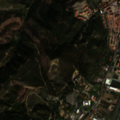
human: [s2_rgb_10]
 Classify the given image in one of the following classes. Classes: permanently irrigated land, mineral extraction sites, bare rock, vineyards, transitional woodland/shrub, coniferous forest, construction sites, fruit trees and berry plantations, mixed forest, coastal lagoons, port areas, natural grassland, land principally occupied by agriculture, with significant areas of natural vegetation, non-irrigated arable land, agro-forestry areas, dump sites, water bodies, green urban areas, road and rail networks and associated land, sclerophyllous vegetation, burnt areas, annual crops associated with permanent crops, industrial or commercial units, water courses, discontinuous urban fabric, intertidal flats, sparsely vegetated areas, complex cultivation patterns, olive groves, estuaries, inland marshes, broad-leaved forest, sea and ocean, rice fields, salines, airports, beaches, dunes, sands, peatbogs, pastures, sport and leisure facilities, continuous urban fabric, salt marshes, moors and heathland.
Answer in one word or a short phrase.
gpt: discontinuous urban fabric, industrial or commercial units, complex cultivation patterns, land principally occupied by agriculture, with significant areas of natural vegetation, mixed forest